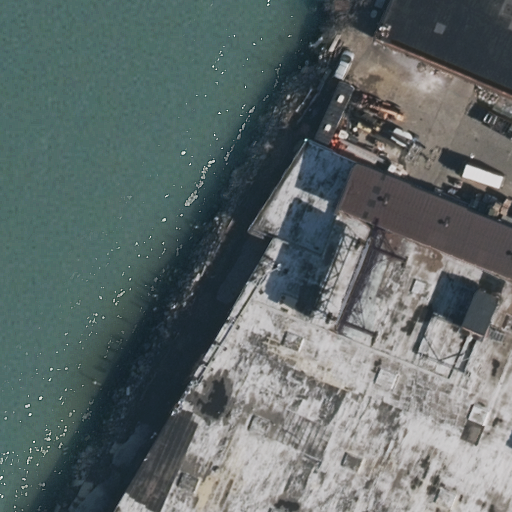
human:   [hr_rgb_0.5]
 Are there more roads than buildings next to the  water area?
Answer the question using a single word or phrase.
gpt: no

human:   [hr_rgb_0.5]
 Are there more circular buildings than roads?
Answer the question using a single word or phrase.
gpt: no

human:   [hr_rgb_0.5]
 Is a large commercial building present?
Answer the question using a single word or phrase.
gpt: no

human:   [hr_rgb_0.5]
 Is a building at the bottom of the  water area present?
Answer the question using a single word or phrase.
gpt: no

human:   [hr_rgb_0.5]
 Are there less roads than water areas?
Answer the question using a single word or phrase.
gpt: no

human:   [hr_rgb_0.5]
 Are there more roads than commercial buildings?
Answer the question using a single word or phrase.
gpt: yes

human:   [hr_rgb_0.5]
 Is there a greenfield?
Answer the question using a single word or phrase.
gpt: no

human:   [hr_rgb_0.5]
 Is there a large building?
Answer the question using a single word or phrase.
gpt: yes

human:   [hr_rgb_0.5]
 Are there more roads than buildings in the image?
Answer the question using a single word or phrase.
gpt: no

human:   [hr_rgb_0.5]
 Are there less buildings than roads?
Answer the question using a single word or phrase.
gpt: no

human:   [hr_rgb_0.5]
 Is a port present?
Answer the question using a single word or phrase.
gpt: no

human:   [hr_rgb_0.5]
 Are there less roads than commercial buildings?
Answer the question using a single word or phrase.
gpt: no

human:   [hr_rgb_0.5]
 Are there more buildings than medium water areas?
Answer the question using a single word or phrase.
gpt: yes

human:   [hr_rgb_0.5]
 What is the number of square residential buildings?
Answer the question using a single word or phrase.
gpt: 0

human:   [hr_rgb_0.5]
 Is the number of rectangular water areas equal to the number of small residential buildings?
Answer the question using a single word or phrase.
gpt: yes

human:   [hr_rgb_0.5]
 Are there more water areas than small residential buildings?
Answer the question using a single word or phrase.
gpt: no

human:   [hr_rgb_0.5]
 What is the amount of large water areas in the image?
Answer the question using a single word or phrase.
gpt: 1

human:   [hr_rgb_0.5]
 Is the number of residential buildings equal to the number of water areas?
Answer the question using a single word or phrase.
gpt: no

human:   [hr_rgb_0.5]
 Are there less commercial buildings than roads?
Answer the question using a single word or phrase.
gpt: yes

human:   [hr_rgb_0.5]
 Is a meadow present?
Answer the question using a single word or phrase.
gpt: no

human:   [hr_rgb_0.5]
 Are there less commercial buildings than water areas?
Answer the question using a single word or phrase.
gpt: yes

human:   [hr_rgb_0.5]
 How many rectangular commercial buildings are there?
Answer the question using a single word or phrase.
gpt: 0

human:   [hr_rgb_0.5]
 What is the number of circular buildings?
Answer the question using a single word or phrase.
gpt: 0

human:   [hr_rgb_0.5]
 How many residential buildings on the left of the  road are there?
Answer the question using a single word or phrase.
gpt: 1

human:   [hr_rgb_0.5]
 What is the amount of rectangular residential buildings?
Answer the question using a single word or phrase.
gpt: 3

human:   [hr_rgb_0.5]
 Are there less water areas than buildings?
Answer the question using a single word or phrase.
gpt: yes

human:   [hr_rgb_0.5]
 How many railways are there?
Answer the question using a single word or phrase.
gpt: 0

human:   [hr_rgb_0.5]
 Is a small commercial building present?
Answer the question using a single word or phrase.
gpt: no

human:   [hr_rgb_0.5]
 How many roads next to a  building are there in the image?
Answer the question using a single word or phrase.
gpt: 1

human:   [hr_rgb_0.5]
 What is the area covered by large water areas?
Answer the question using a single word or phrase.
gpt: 3178m2

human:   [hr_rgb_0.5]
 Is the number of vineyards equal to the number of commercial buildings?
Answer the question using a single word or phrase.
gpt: yes

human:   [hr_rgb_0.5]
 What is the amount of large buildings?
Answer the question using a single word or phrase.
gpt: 2

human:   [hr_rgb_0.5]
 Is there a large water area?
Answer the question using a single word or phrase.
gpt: yes

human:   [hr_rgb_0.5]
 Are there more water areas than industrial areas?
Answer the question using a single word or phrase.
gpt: yes

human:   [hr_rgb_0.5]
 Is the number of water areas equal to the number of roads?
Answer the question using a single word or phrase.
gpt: yes

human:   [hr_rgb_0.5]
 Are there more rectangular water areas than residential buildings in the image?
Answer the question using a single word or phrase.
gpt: no